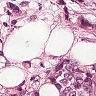
Metastatic tissue present: yes